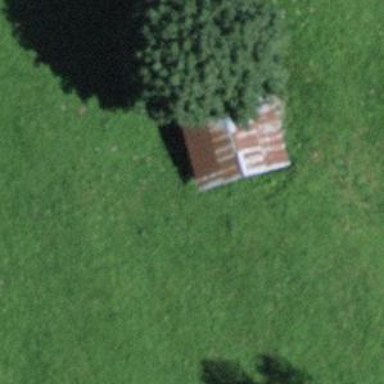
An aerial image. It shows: Rural barn.